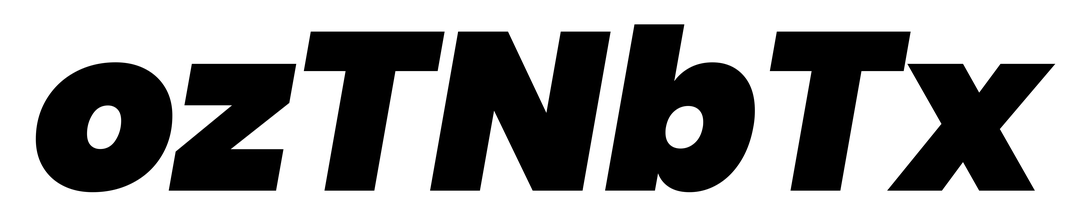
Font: Poppins-BlackItalic